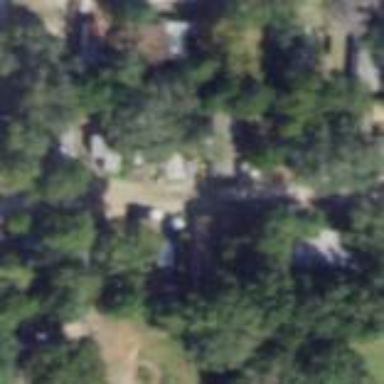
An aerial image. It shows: Residential area designated as trailer park.